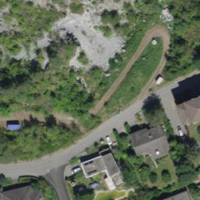
EUNIS habitat code: 54
Species observed at this site:
Saponaria ocymoides